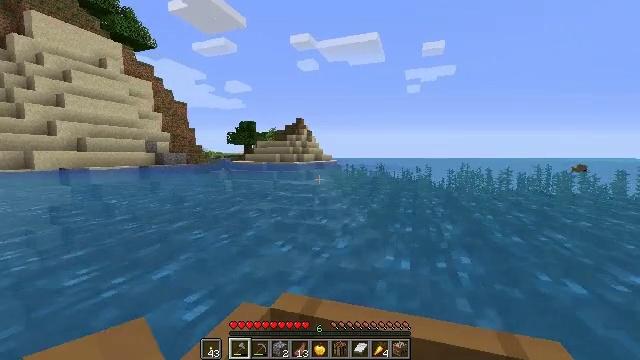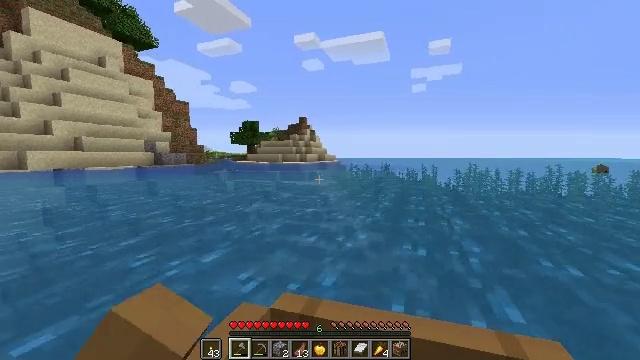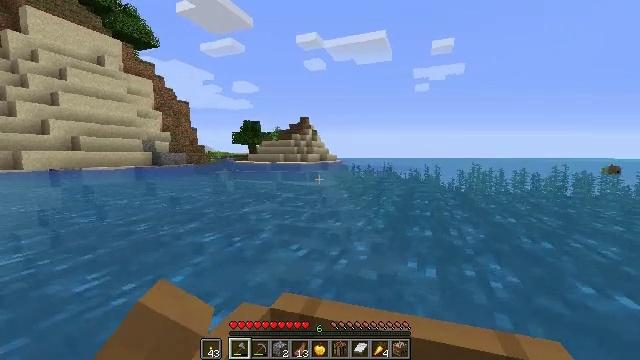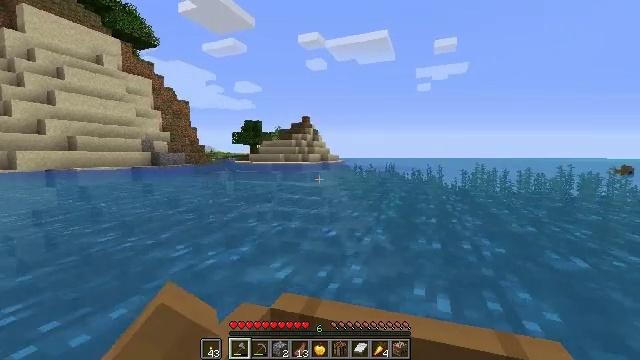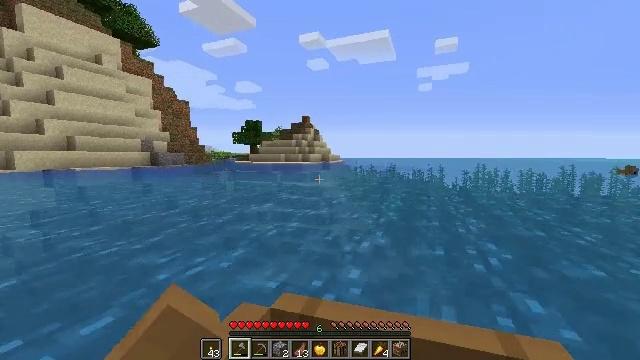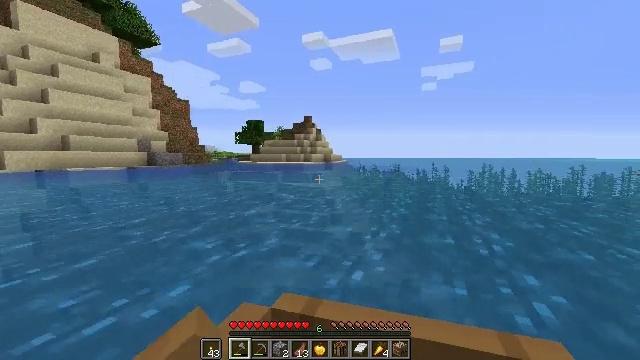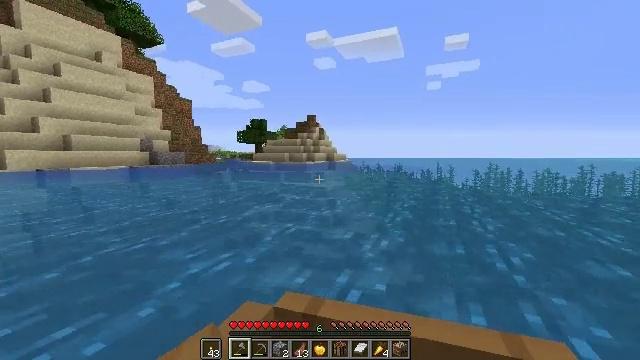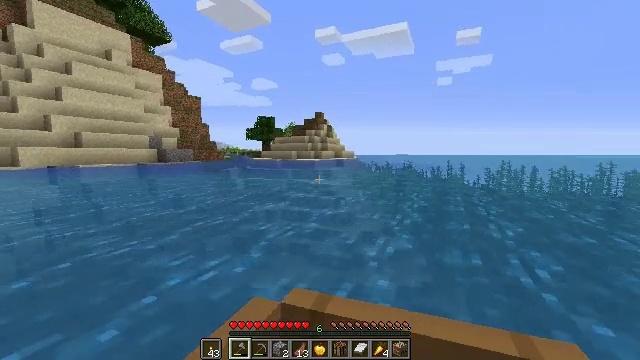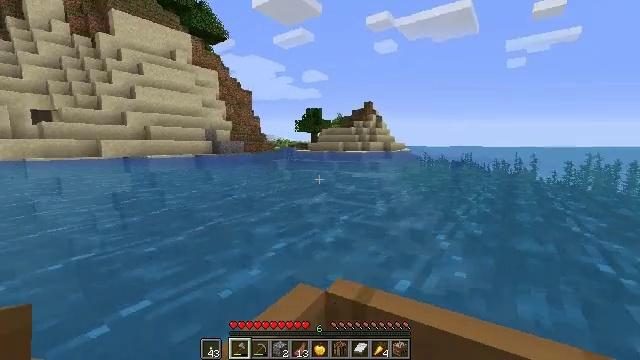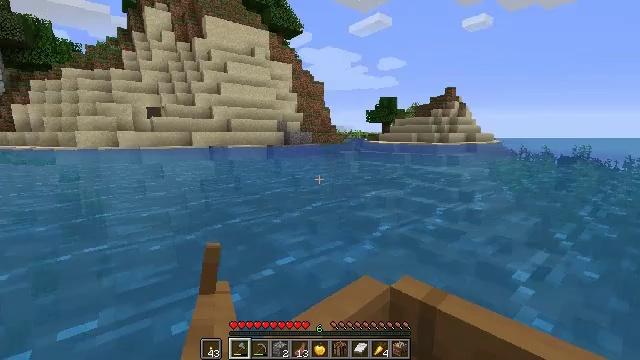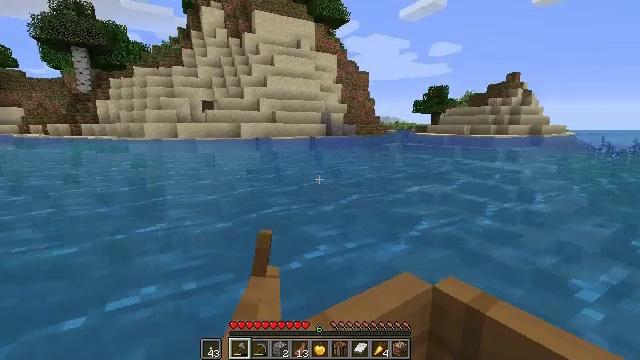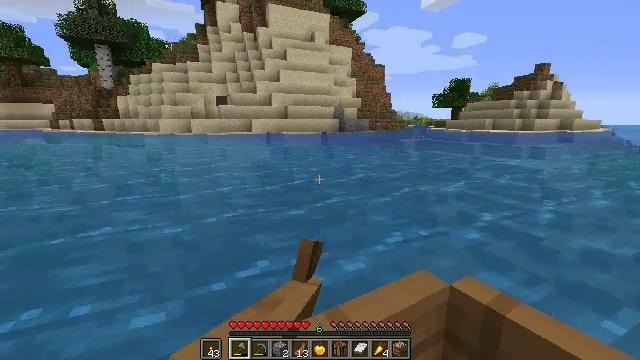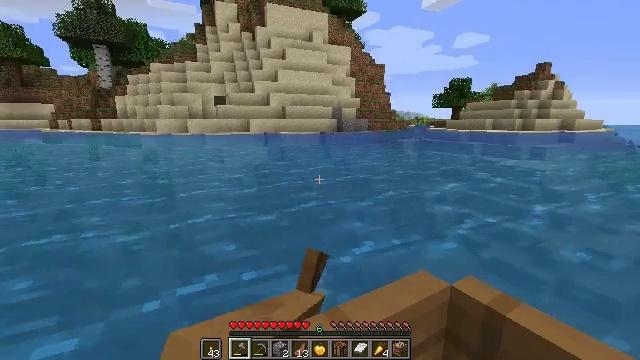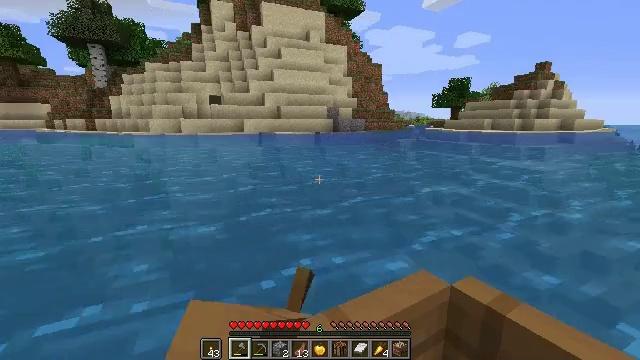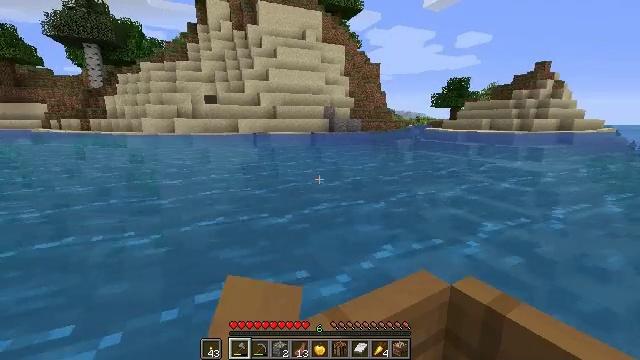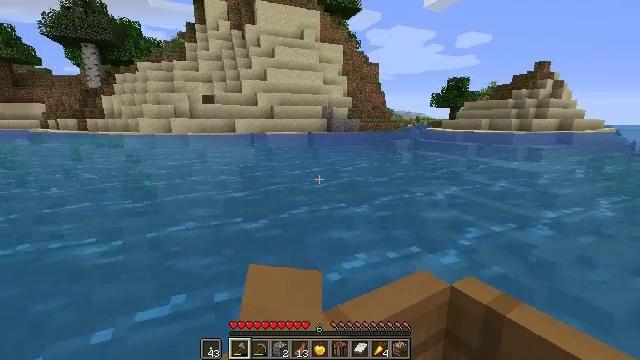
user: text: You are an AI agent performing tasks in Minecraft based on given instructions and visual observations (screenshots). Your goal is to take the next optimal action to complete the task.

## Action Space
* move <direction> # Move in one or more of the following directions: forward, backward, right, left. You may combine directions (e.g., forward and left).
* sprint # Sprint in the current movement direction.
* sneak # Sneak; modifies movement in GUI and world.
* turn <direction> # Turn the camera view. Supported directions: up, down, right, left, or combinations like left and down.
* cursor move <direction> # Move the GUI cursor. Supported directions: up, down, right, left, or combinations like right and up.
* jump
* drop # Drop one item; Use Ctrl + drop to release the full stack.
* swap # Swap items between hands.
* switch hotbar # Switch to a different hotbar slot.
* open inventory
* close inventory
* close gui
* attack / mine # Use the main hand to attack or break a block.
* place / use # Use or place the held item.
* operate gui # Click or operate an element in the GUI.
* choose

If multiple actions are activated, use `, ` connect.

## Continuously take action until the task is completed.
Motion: motion action
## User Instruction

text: Gather dandelions in the field.
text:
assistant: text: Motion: move forward
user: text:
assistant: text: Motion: move forward
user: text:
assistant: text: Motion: move forward
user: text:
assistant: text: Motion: move forward
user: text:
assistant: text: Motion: move forward
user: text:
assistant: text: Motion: move forward
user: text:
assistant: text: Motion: move forward, turn left
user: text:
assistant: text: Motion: move forward, turn left and down
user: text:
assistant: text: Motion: move forward, turn left and down
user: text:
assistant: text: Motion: move forward, turn left and down
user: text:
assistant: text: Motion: move forward, turn left and down
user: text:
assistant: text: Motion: move forward
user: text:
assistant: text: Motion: move forward
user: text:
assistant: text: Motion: move forward
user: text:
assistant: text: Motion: move forward
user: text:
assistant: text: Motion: move forward
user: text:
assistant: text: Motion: move forward
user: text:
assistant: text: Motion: move forward
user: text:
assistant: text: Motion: move forward
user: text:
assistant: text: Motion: move forward
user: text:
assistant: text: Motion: move forward
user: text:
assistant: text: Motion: move forward
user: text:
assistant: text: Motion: move forward
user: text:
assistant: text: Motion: move forward
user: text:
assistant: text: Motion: move forward
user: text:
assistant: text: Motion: move forward
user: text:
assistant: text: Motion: move forward
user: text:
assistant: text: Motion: move forward
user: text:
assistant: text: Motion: move forward
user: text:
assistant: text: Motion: move forward